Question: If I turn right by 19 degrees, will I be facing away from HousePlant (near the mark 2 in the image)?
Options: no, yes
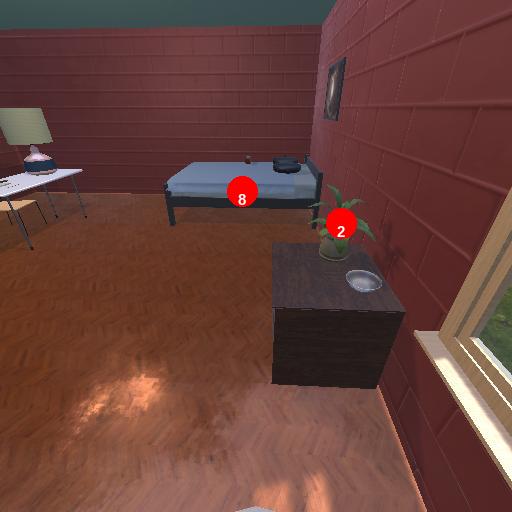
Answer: no